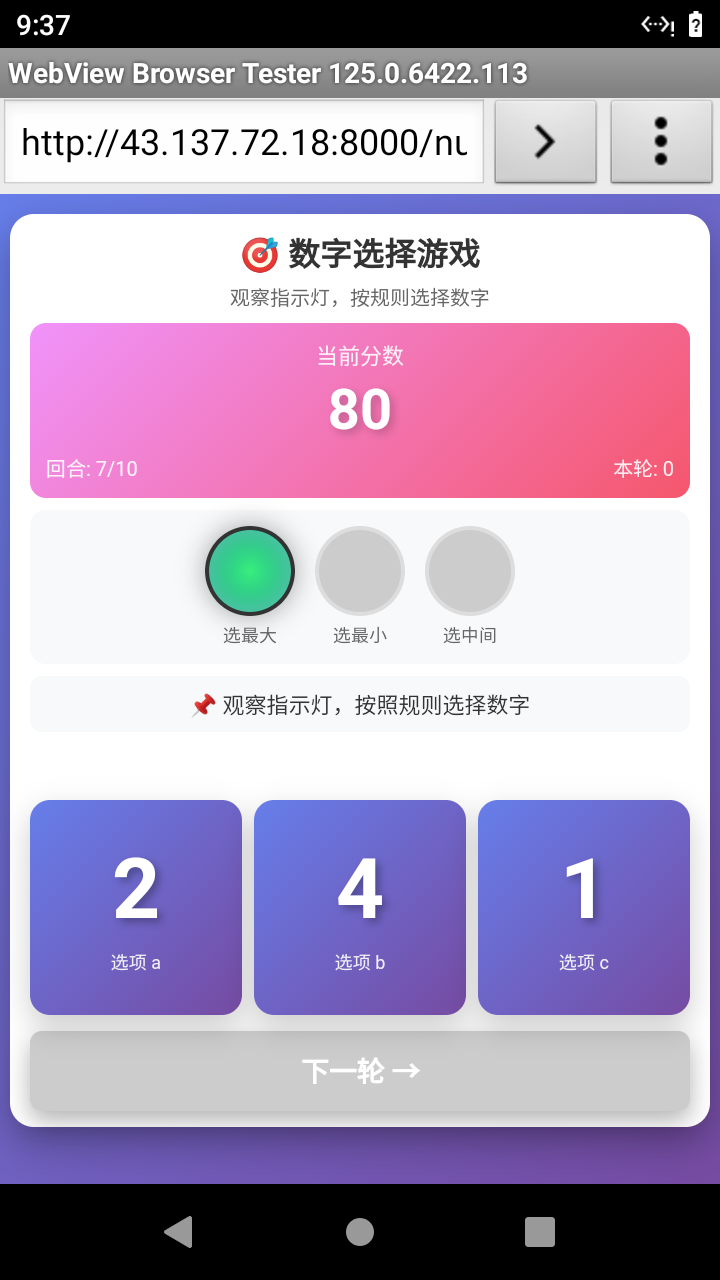

Select the correct number based on the traffic light color.
Answer: 1